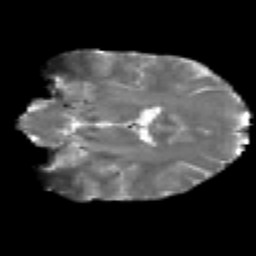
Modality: T2w
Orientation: coronal
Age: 27
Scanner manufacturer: siemens
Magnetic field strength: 3 T
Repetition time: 2.2 s
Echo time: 0.084 s